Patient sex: M
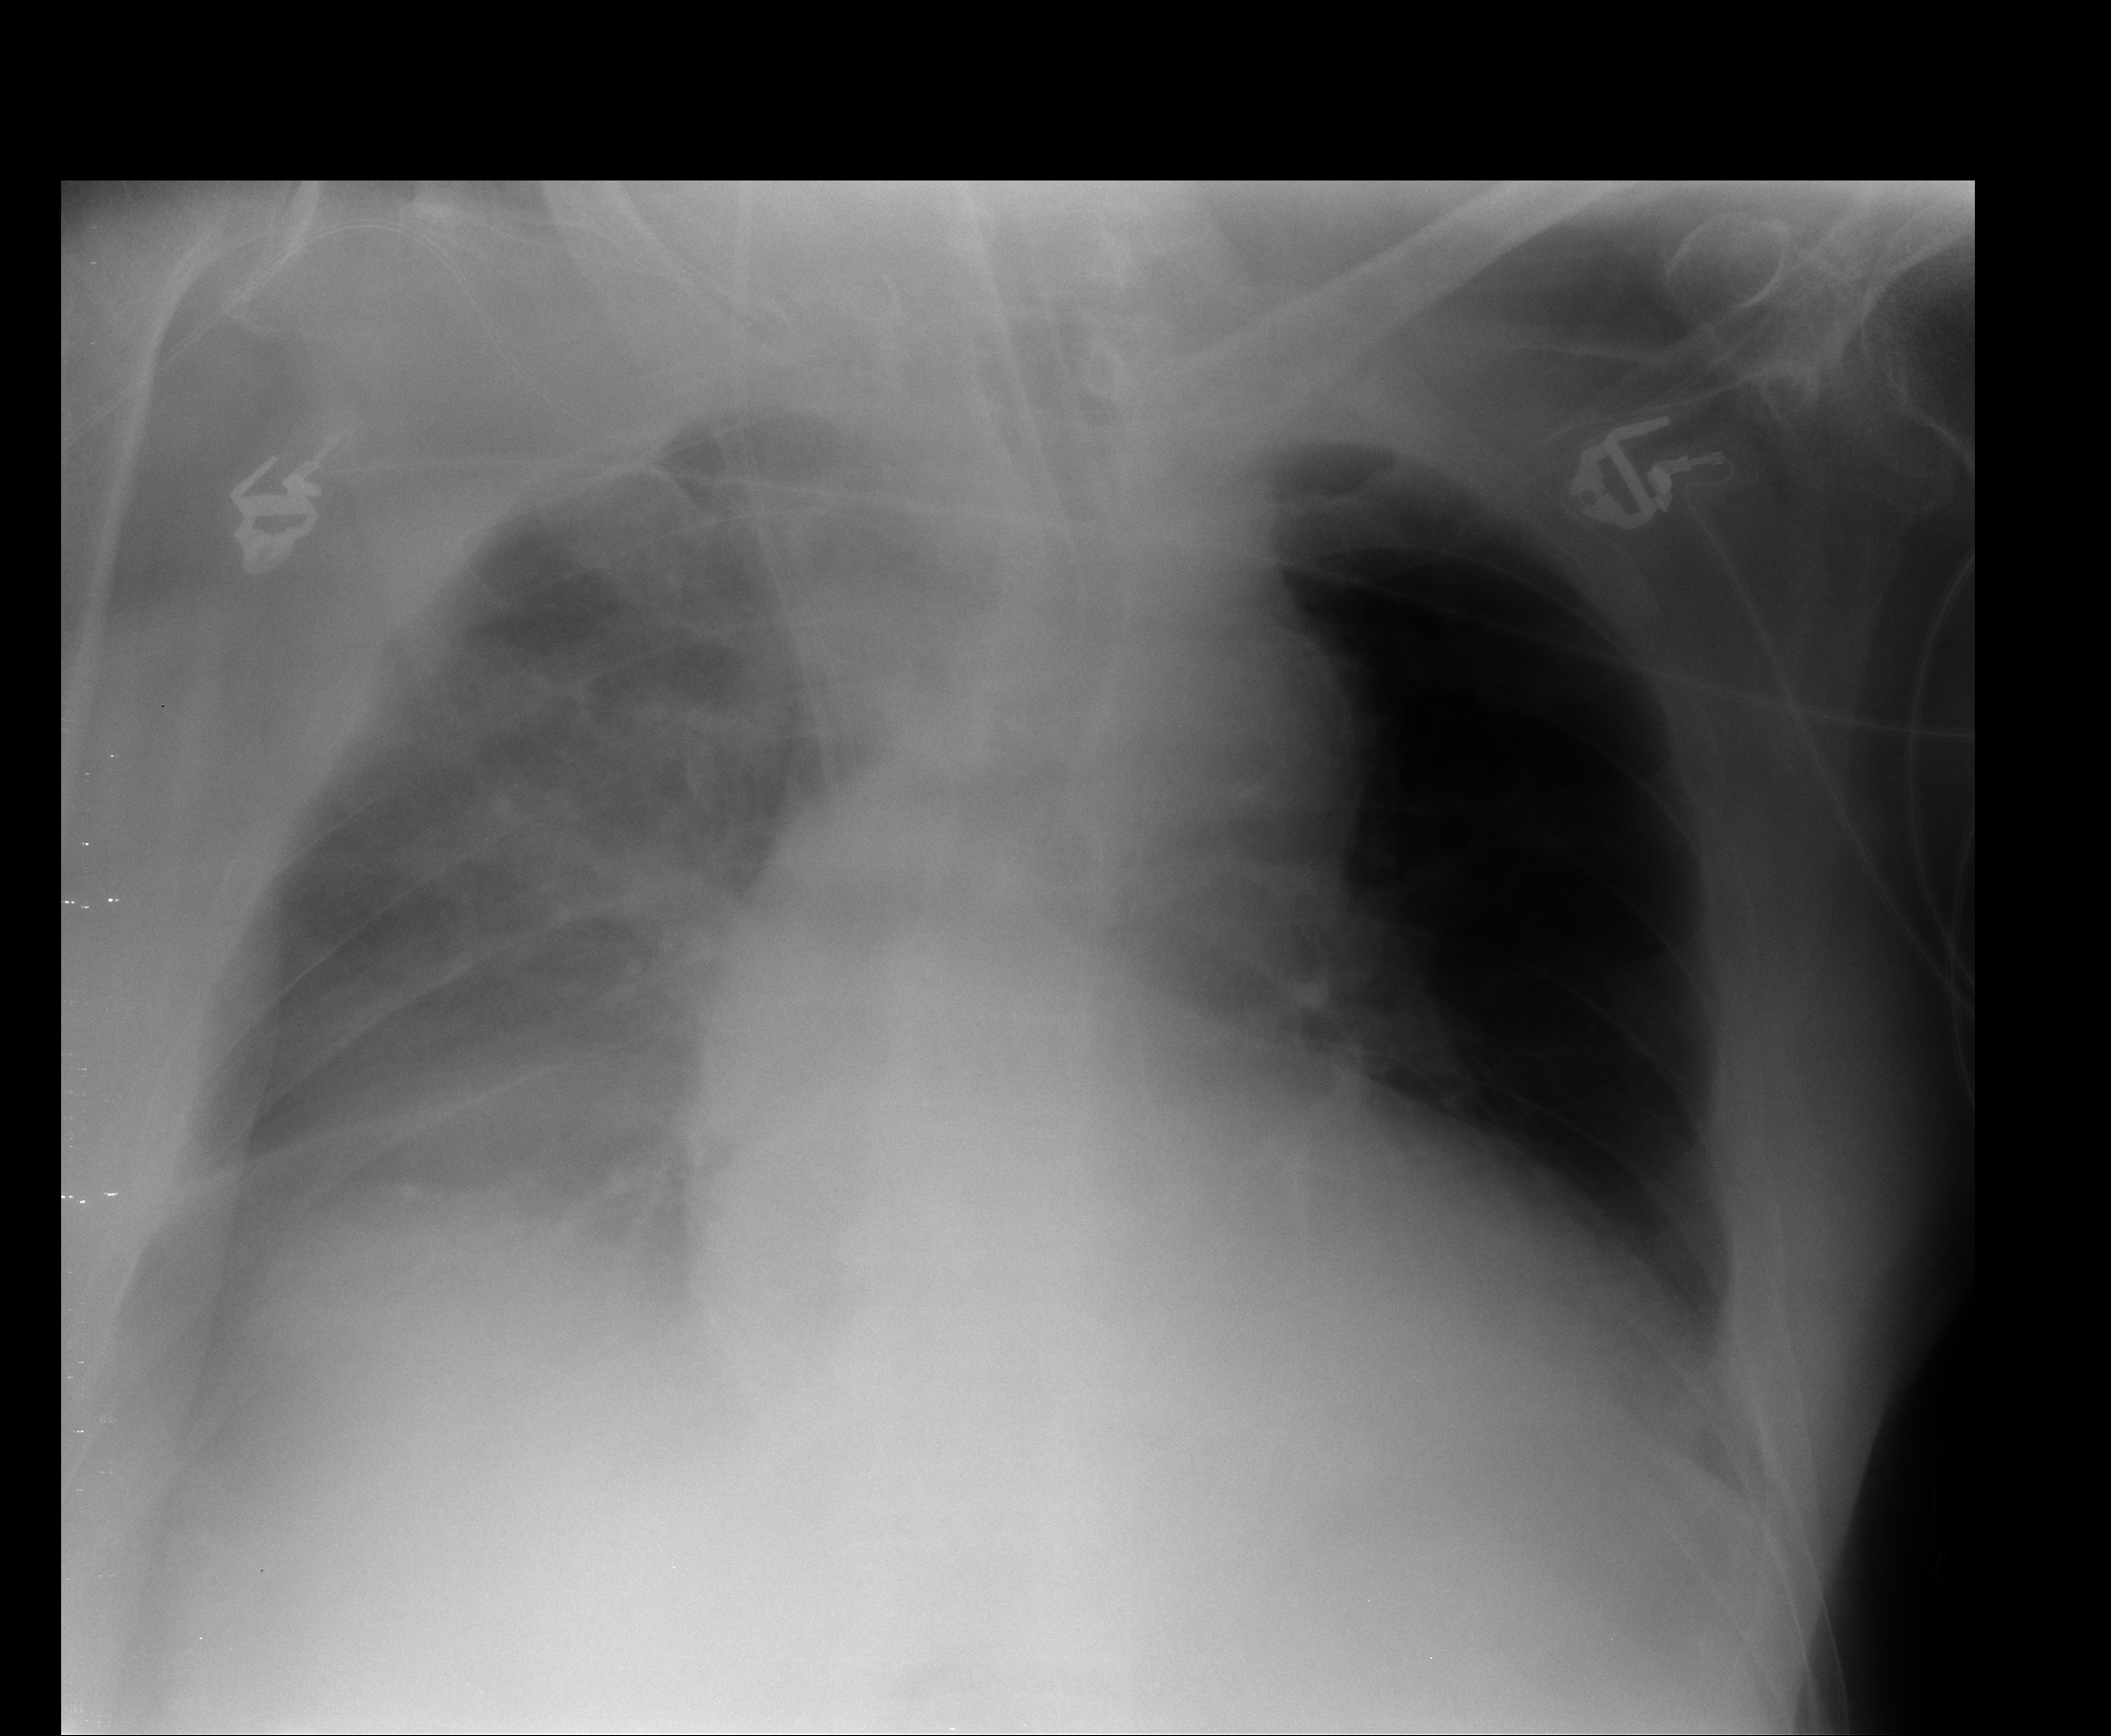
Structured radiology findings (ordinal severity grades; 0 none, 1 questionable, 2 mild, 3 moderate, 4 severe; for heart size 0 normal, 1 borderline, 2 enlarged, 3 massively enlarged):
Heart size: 2
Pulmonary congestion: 0
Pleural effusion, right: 2
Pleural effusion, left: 0
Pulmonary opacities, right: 1
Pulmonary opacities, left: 0
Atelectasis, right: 2
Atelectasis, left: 0